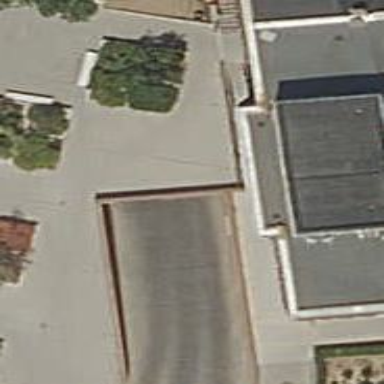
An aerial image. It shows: Wall barrier.